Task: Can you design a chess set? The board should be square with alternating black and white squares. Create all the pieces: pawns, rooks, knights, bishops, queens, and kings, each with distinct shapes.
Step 2674:
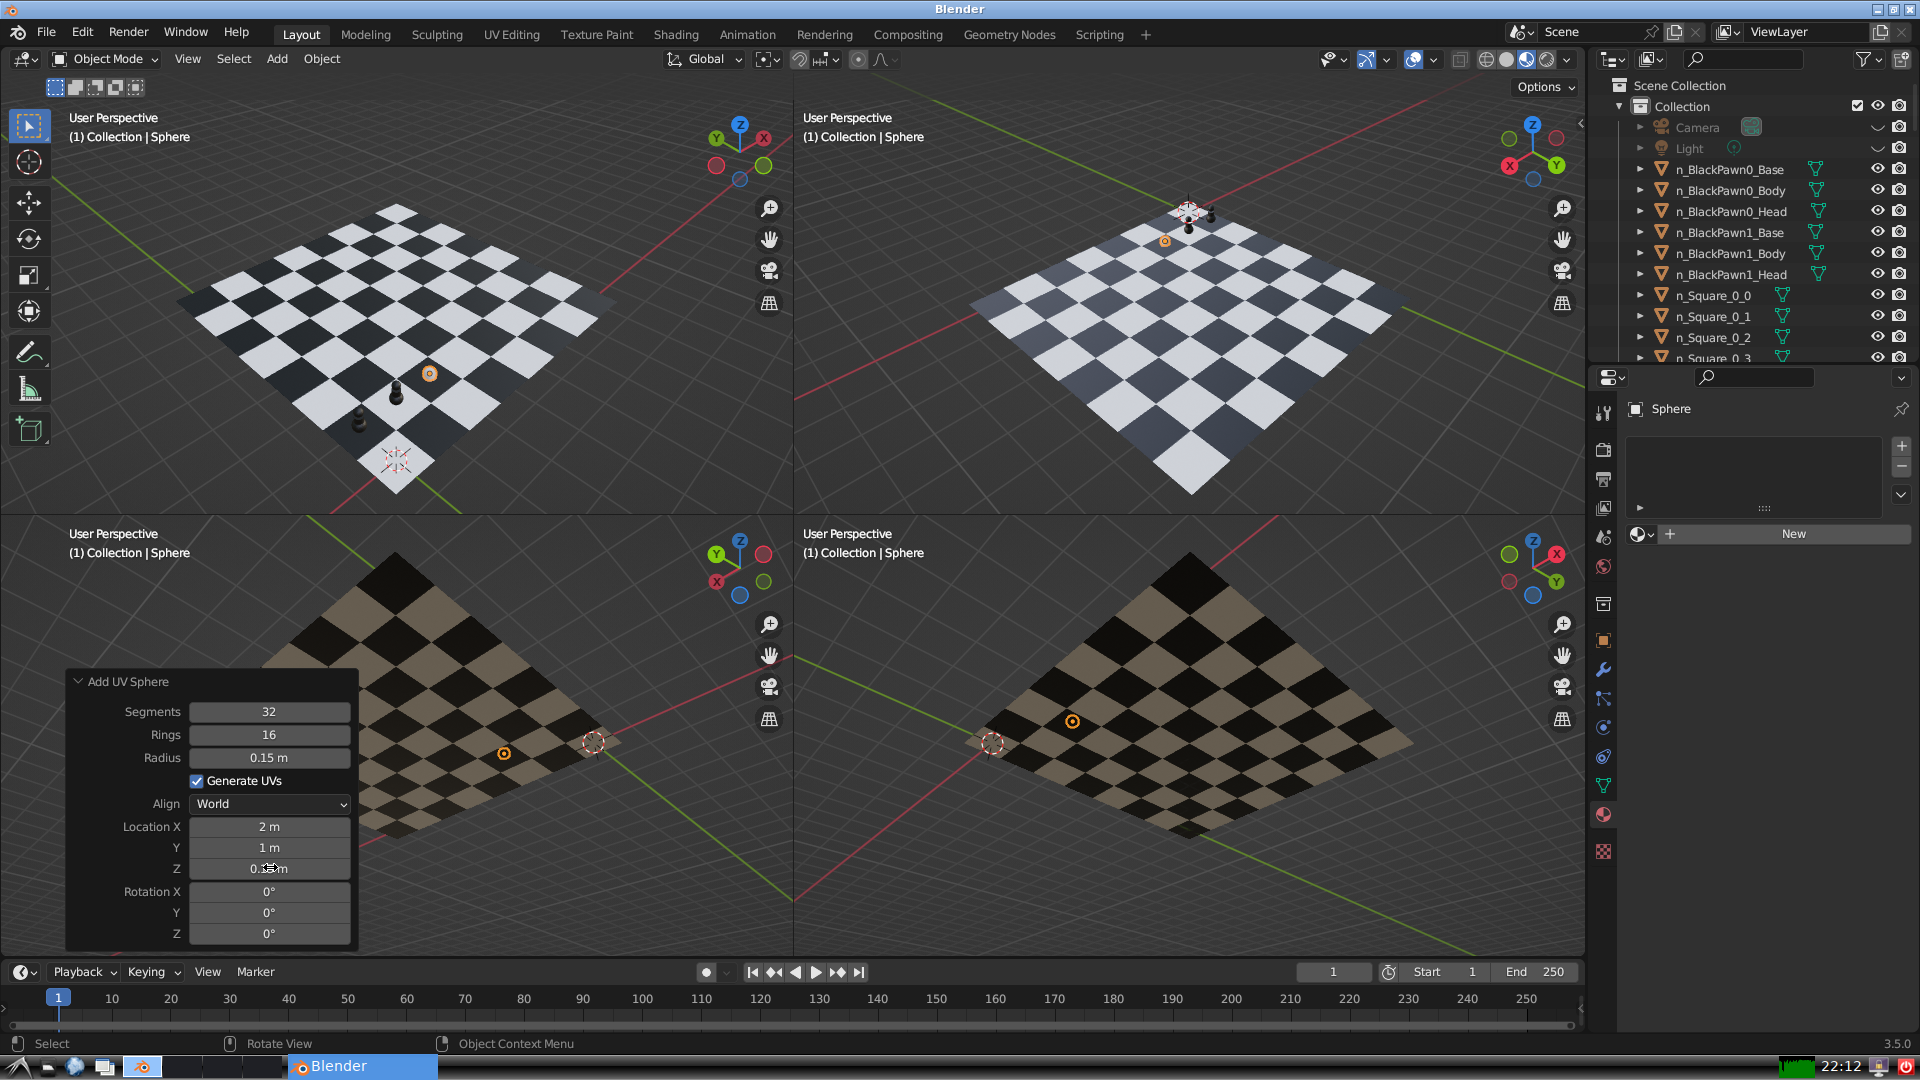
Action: {"mouse_move": [960, 540]}